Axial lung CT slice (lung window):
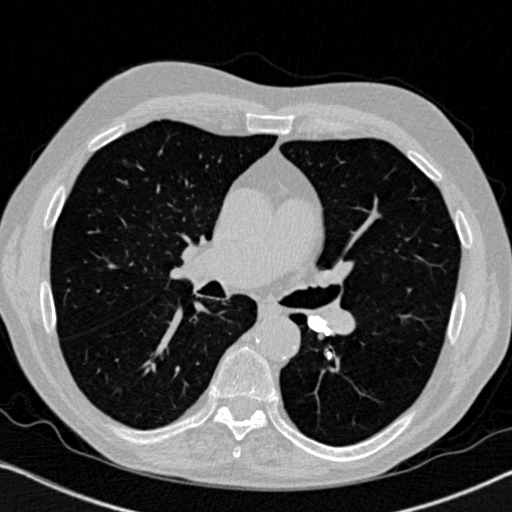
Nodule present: no